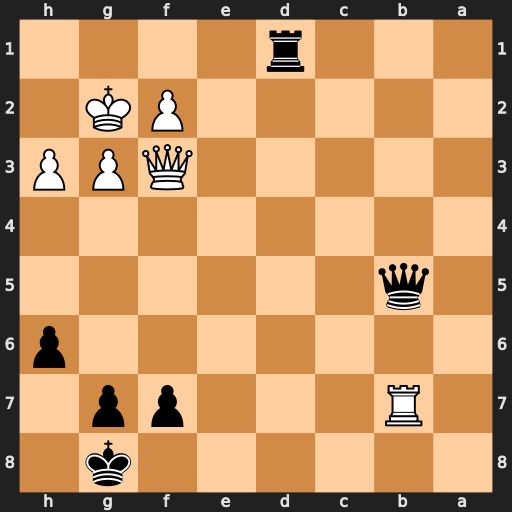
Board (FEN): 6k1/1R3pp1/7p/1q6/8/5QPP/5PK1/3r4
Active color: b
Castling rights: -
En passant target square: -
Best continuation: Qf1+ Kh2 Qg1#